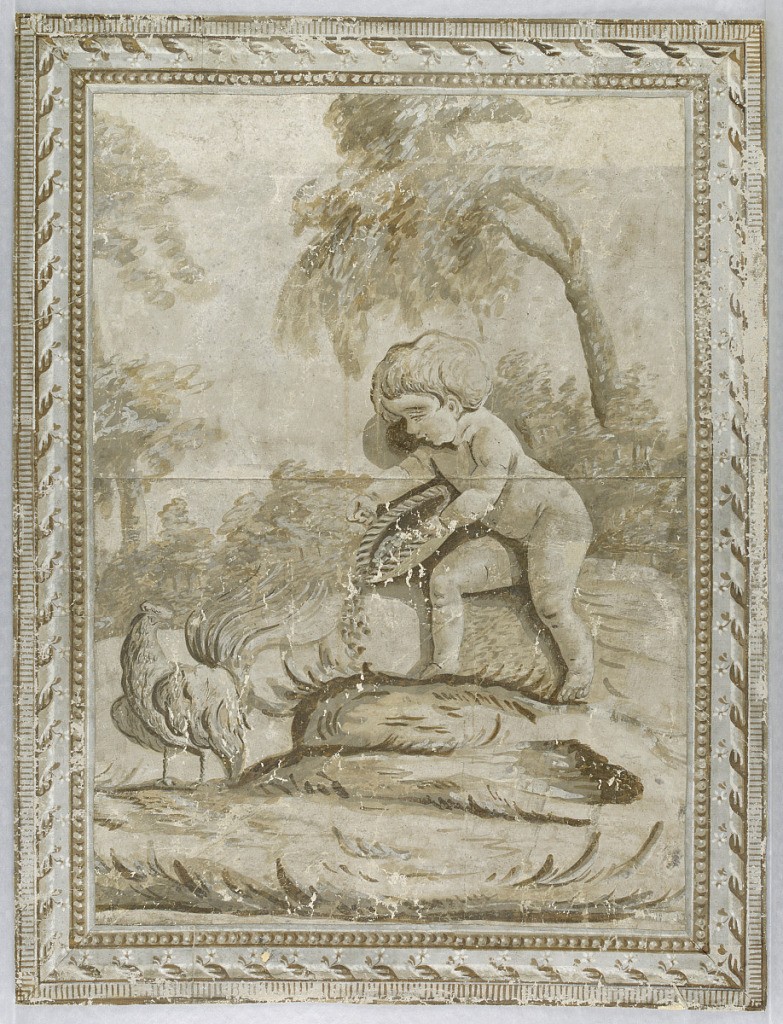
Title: Sidewall
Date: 1785–90
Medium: Block-printed on handmade paper
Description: Vertical rectangle. Scene with putto feeding a chicken, under two trees. Simulated architectural molding applied as a border.